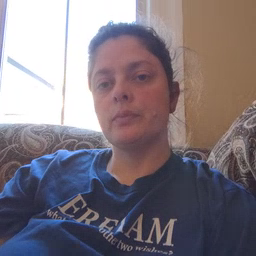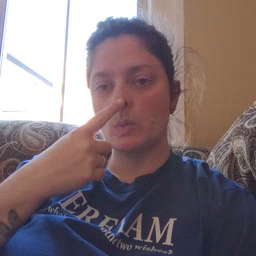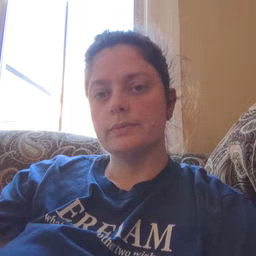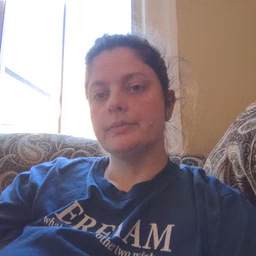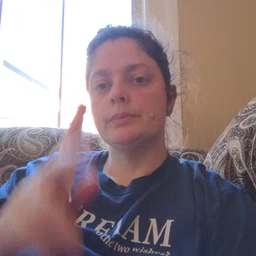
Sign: nose